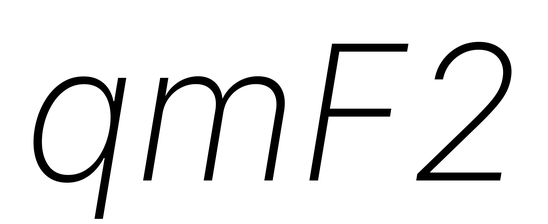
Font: Inter-Italic_ExtraLight_Italic